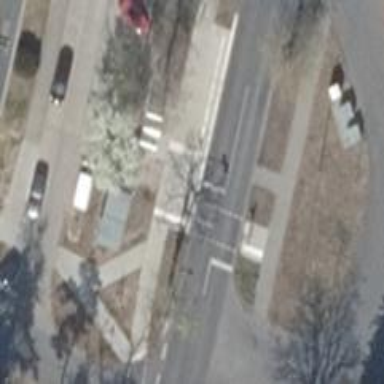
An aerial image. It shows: Secondary road with separate sidewalks on both sides. The road has asphalt surface.